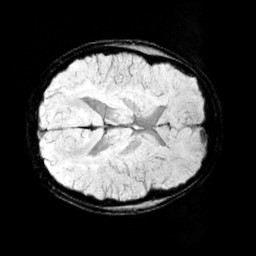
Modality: minIP
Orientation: axial
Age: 11
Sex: female
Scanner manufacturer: siemens
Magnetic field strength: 3 T
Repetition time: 0.027 s
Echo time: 0.02 s